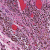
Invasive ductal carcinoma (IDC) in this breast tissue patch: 0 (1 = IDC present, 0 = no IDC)